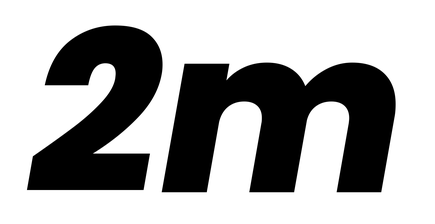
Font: Poppins-ExtraBoldItalic